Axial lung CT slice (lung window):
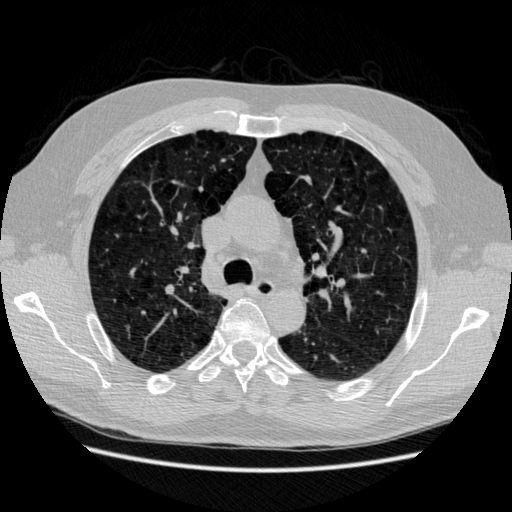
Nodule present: no